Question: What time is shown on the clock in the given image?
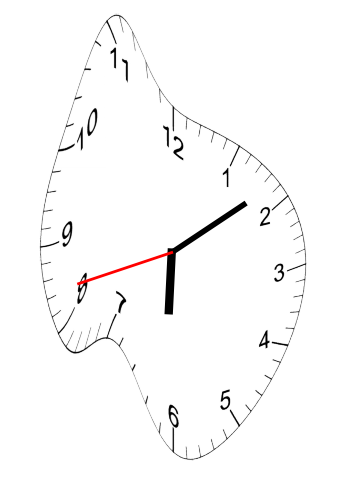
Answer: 06:08:42